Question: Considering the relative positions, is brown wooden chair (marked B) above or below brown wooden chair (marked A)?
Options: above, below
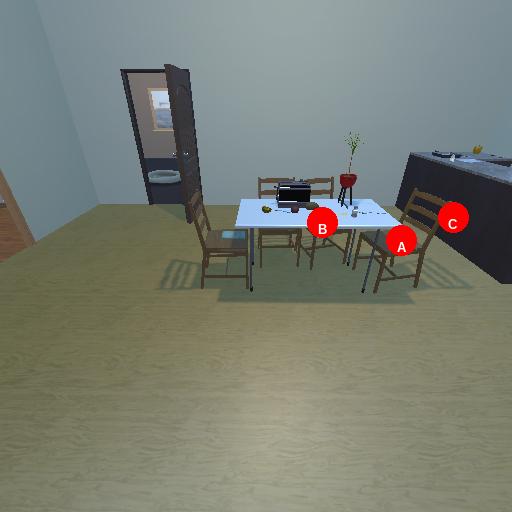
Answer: above